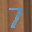
Label: 7